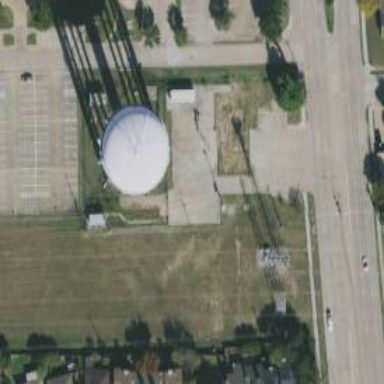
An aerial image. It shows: Water tower that is man-made.